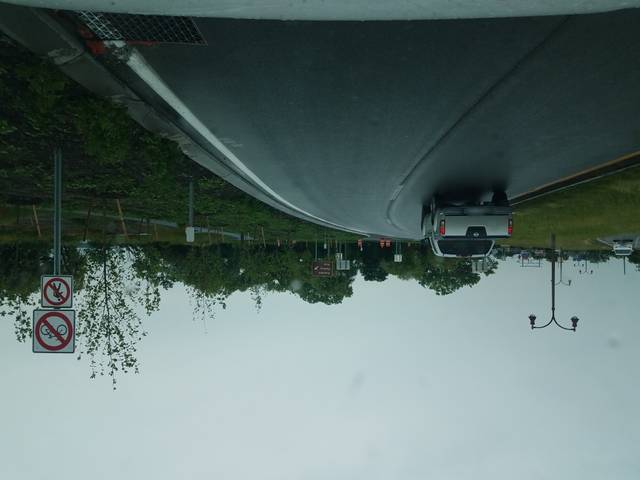
Region: Canada
Coordinates: 43.08, -79.049